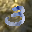
Label: 3